Question: I need to change text direction (not worbook direction and not text alignment) of specified column.
There is a button that do this functionality in Excel:

Can anybody help me with this?
Thanks.
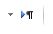
Answer: Ok. I found an answer. The property called ReadingOrder
'''
Workbook xlWorkbook = null;
_Worksheet xlWorksheet = null;
//Open work sheet
xlApp.Visible = false;
xlWorkbook = xlApp.Workbooks.Open(file, Type.Missing, false);
xlWorksheet = xlWorkbook.Sheets[1];
//Gets relevant column
Range range = (Range)xlWorksheet.get_Range(column, Type.Missing);
//Set text direction
range.EntireColumn.ReadingOrder = (int)Constants.xlLTR;
xlWorkbook.Save();
System.Runtime.InteropServices.Marshal.ReleaseComObject(range);
'''